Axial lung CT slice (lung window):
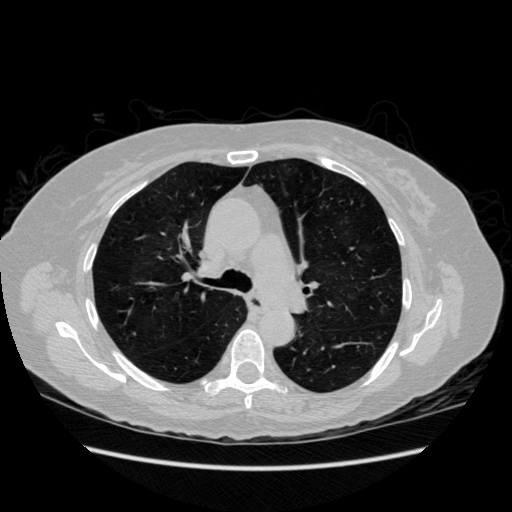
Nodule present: no